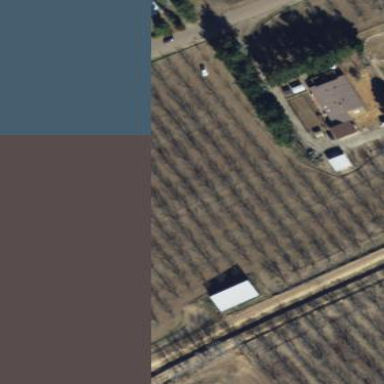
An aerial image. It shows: Orchard.